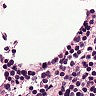
Metastatic tissue present: no